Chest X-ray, PA view. Patient: 65 years old, sex F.
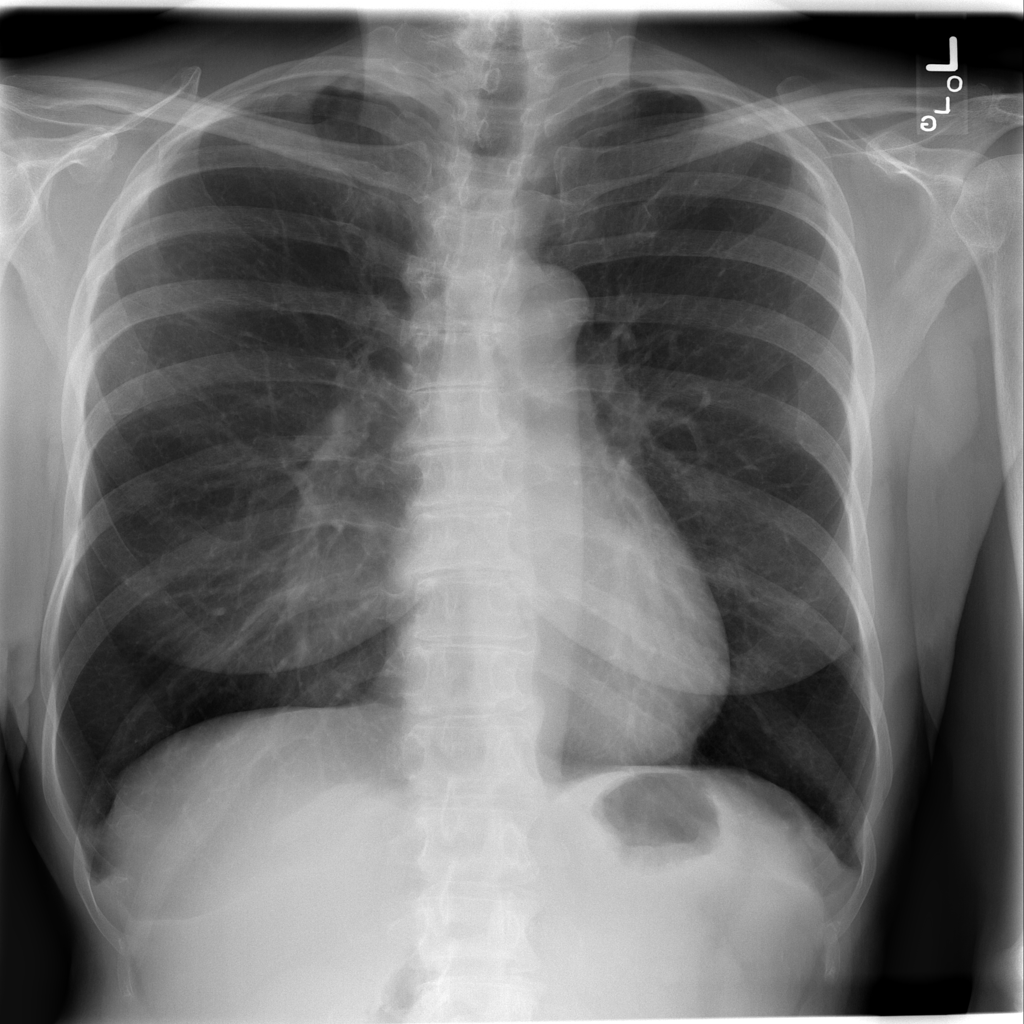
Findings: No Finding